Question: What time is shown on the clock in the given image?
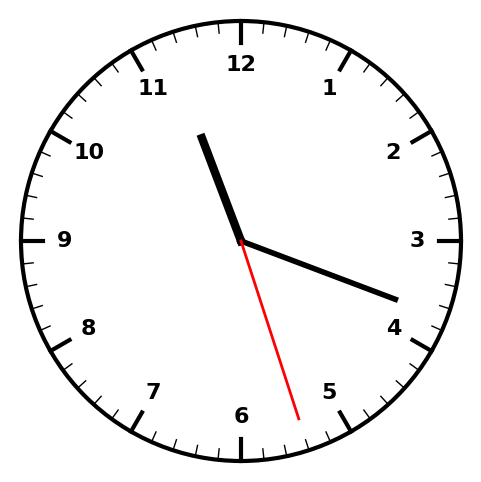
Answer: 11:18:27